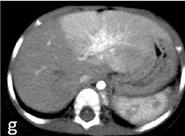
Second case of a girl with cutaneous back and posterior mediastinal hemangiomas.
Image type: radiology (ct)